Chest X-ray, PA view. Patient: 28 years old, sex F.
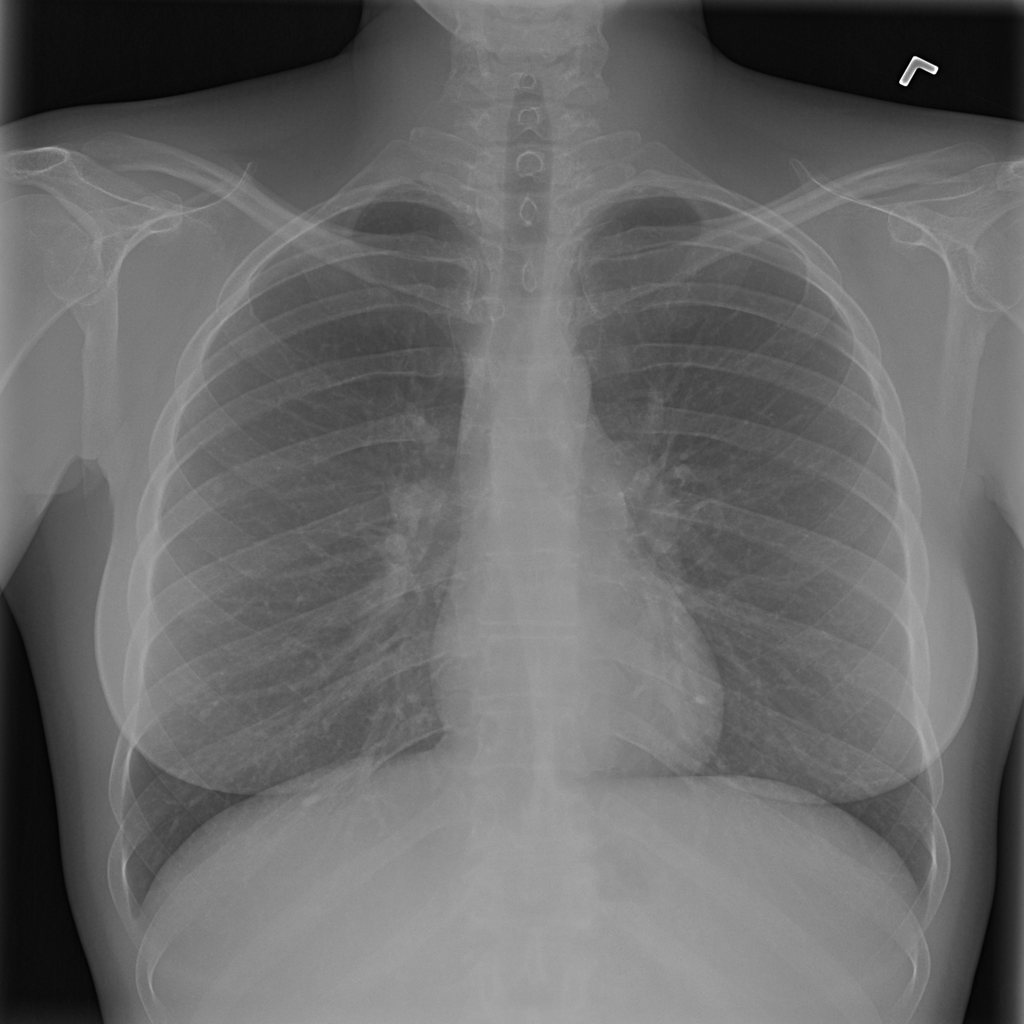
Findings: Infiltration